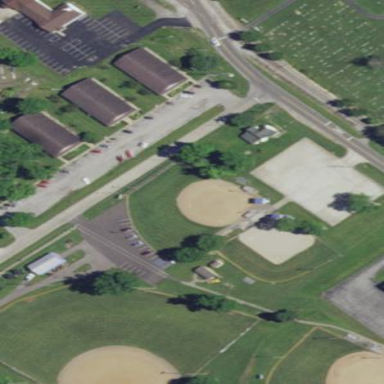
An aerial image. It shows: Baseball pitch for leisure land activities.